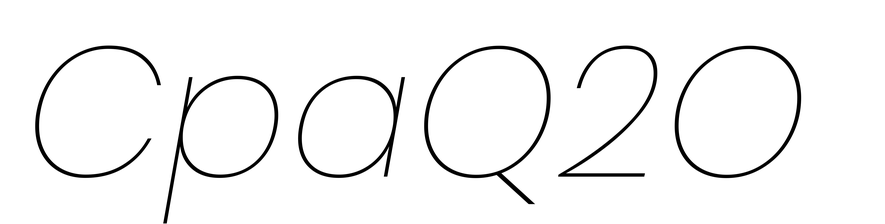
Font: Poppins-ThinItalic